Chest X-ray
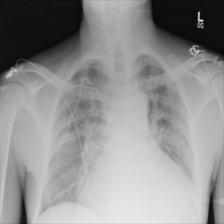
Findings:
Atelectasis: negative
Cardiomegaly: positive
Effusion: negative
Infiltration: negative
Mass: negative
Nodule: negative
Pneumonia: negative
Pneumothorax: negative
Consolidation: negative
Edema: negative
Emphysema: negative
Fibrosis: negative
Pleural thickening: negative
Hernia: negative